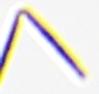
Label: Thalassionema